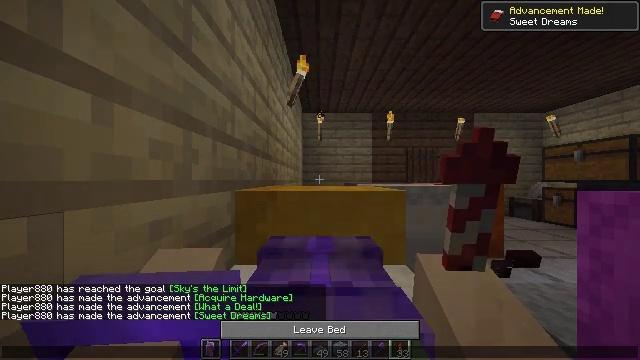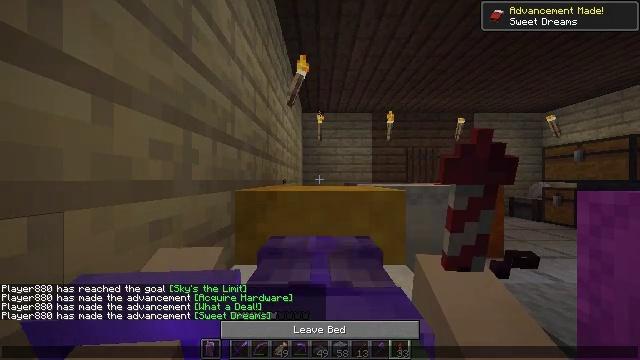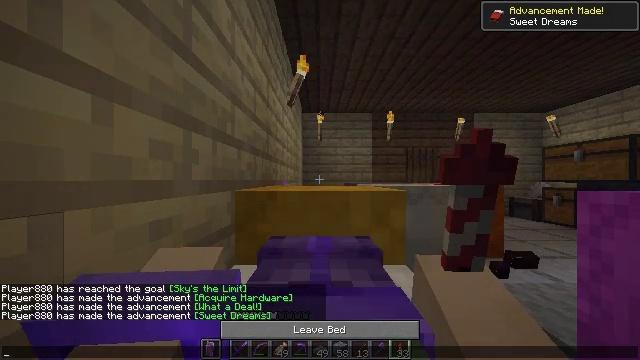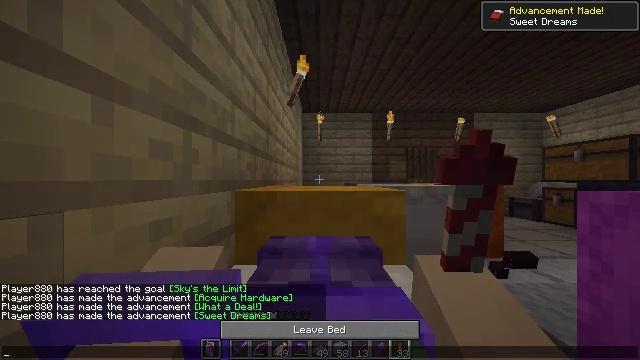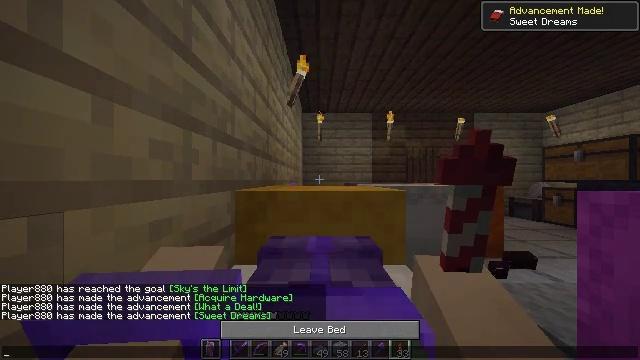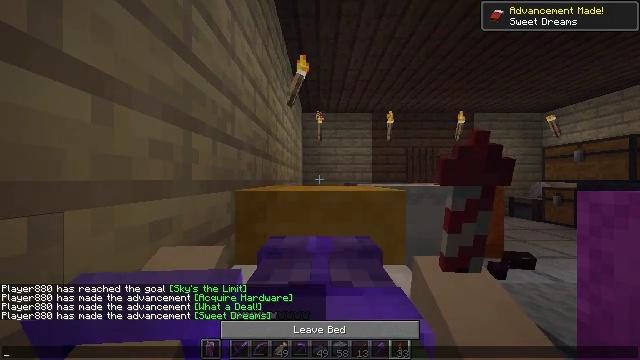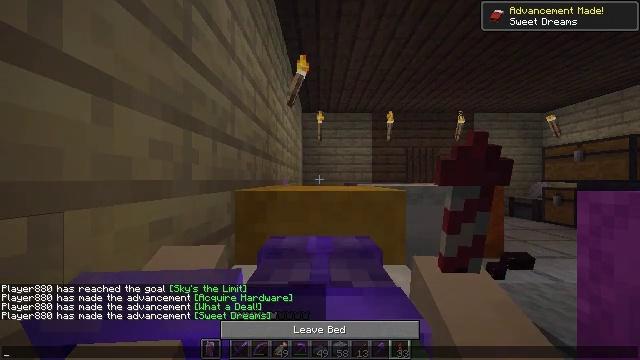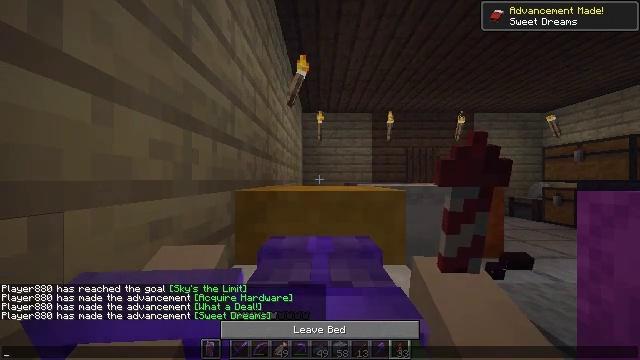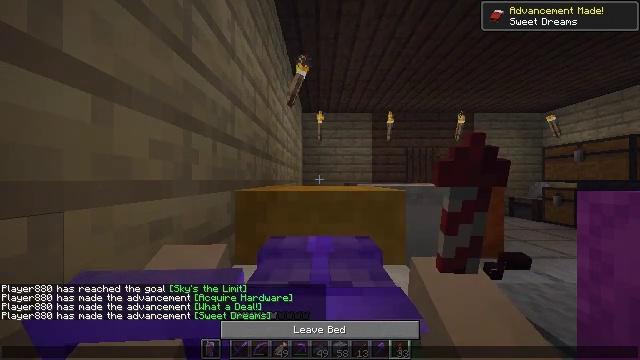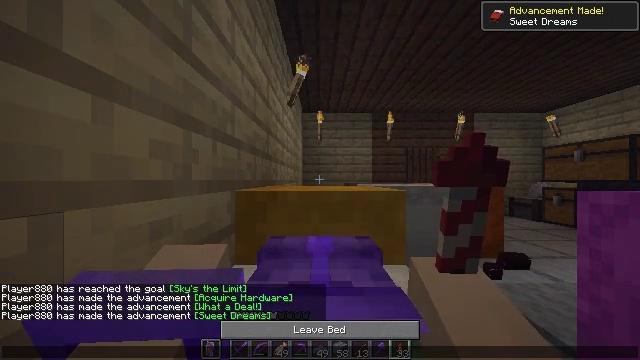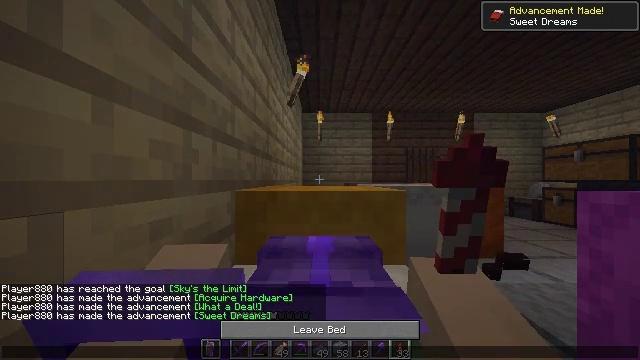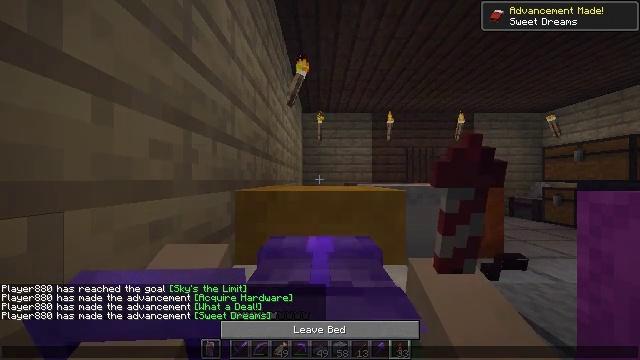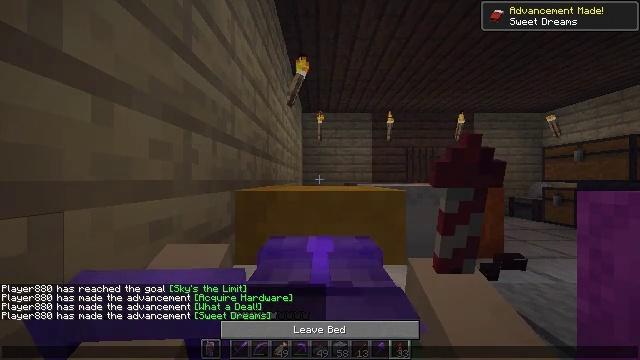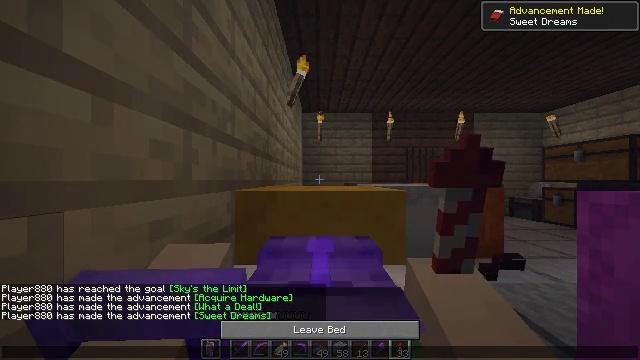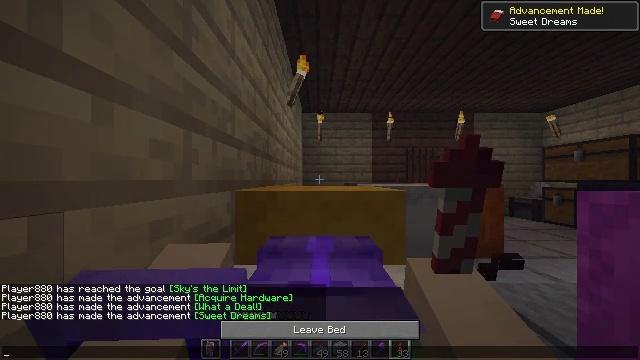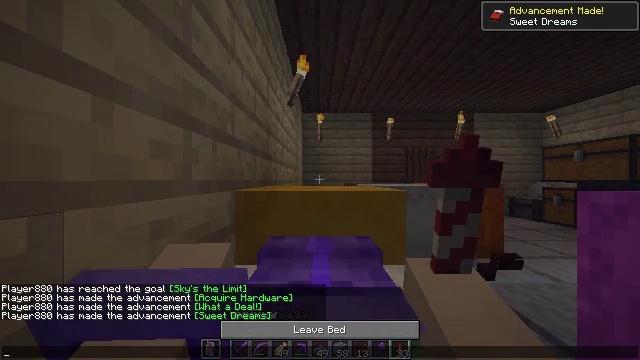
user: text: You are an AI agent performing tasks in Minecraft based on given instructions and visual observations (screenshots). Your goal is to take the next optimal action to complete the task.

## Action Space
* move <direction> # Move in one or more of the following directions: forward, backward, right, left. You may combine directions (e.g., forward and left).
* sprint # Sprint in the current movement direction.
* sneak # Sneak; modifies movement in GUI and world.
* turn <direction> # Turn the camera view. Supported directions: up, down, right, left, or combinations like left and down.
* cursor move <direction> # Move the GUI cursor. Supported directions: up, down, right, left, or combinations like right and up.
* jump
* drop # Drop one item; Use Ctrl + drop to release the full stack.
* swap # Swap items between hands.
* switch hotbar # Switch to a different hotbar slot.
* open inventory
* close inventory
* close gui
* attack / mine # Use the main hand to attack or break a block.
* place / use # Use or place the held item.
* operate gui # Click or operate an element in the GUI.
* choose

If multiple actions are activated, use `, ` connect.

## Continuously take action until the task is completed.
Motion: motion action
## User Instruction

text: Open the crafting table and make a stonecutter.
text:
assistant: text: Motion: no_op
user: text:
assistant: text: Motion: no_op
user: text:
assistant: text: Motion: no_op
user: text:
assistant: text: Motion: no_op
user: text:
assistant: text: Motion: no_op
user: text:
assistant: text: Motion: no_op
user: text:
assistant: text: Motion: no_op
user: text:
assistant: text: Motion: no_op
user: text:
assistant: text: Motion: no_op
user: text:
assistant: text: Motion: no_op
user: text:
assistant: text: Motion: no_op
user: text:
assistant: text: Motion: no_op
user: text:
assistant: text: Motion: no_op
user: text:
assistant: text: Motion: no_op
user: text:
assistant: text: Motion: no_op
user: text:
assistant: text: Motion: no_op
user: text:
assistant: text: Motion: no_op
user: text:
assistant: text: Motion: no_op
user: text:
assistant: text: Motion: no_op
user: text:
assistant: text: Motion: no_op
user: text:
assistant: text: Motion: no_op
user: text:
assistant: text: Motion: no_op
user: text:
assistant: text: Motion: no_op
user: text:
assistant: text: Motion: no_op
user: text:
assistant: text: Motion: no_op
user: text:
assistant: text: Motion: no_op
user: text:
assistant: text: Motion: no_op
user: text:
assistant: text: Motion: no_op
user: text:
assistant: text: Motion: no_op
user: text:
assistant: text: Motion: no_op